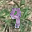
Label: 9